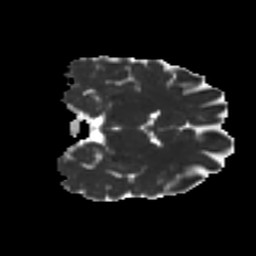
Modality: MD
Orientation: coronal
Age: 40
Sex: female
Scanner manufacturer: ge
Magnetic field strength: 3 T
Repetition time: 7.8 s
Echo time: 0.0606 s